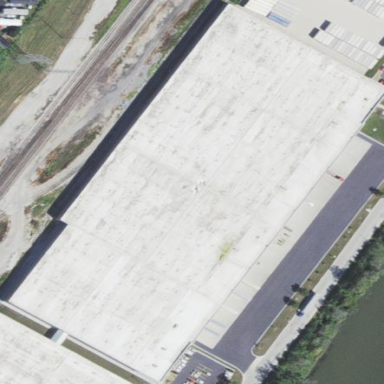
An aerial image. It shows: Warehouse building.